Interaction volume radius: 5 \u00c5
Interaction volume height: 15 \u00c5
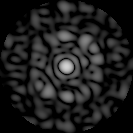
Disorder parameter: 0.7708